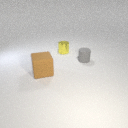
large brown rubber cube to the left of small yellow metal cylinder